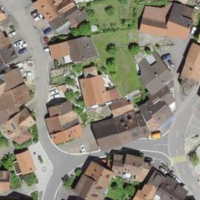
EUNIS habitat code: 55
Species observed at this site:
Leucojum vernum